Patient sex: F
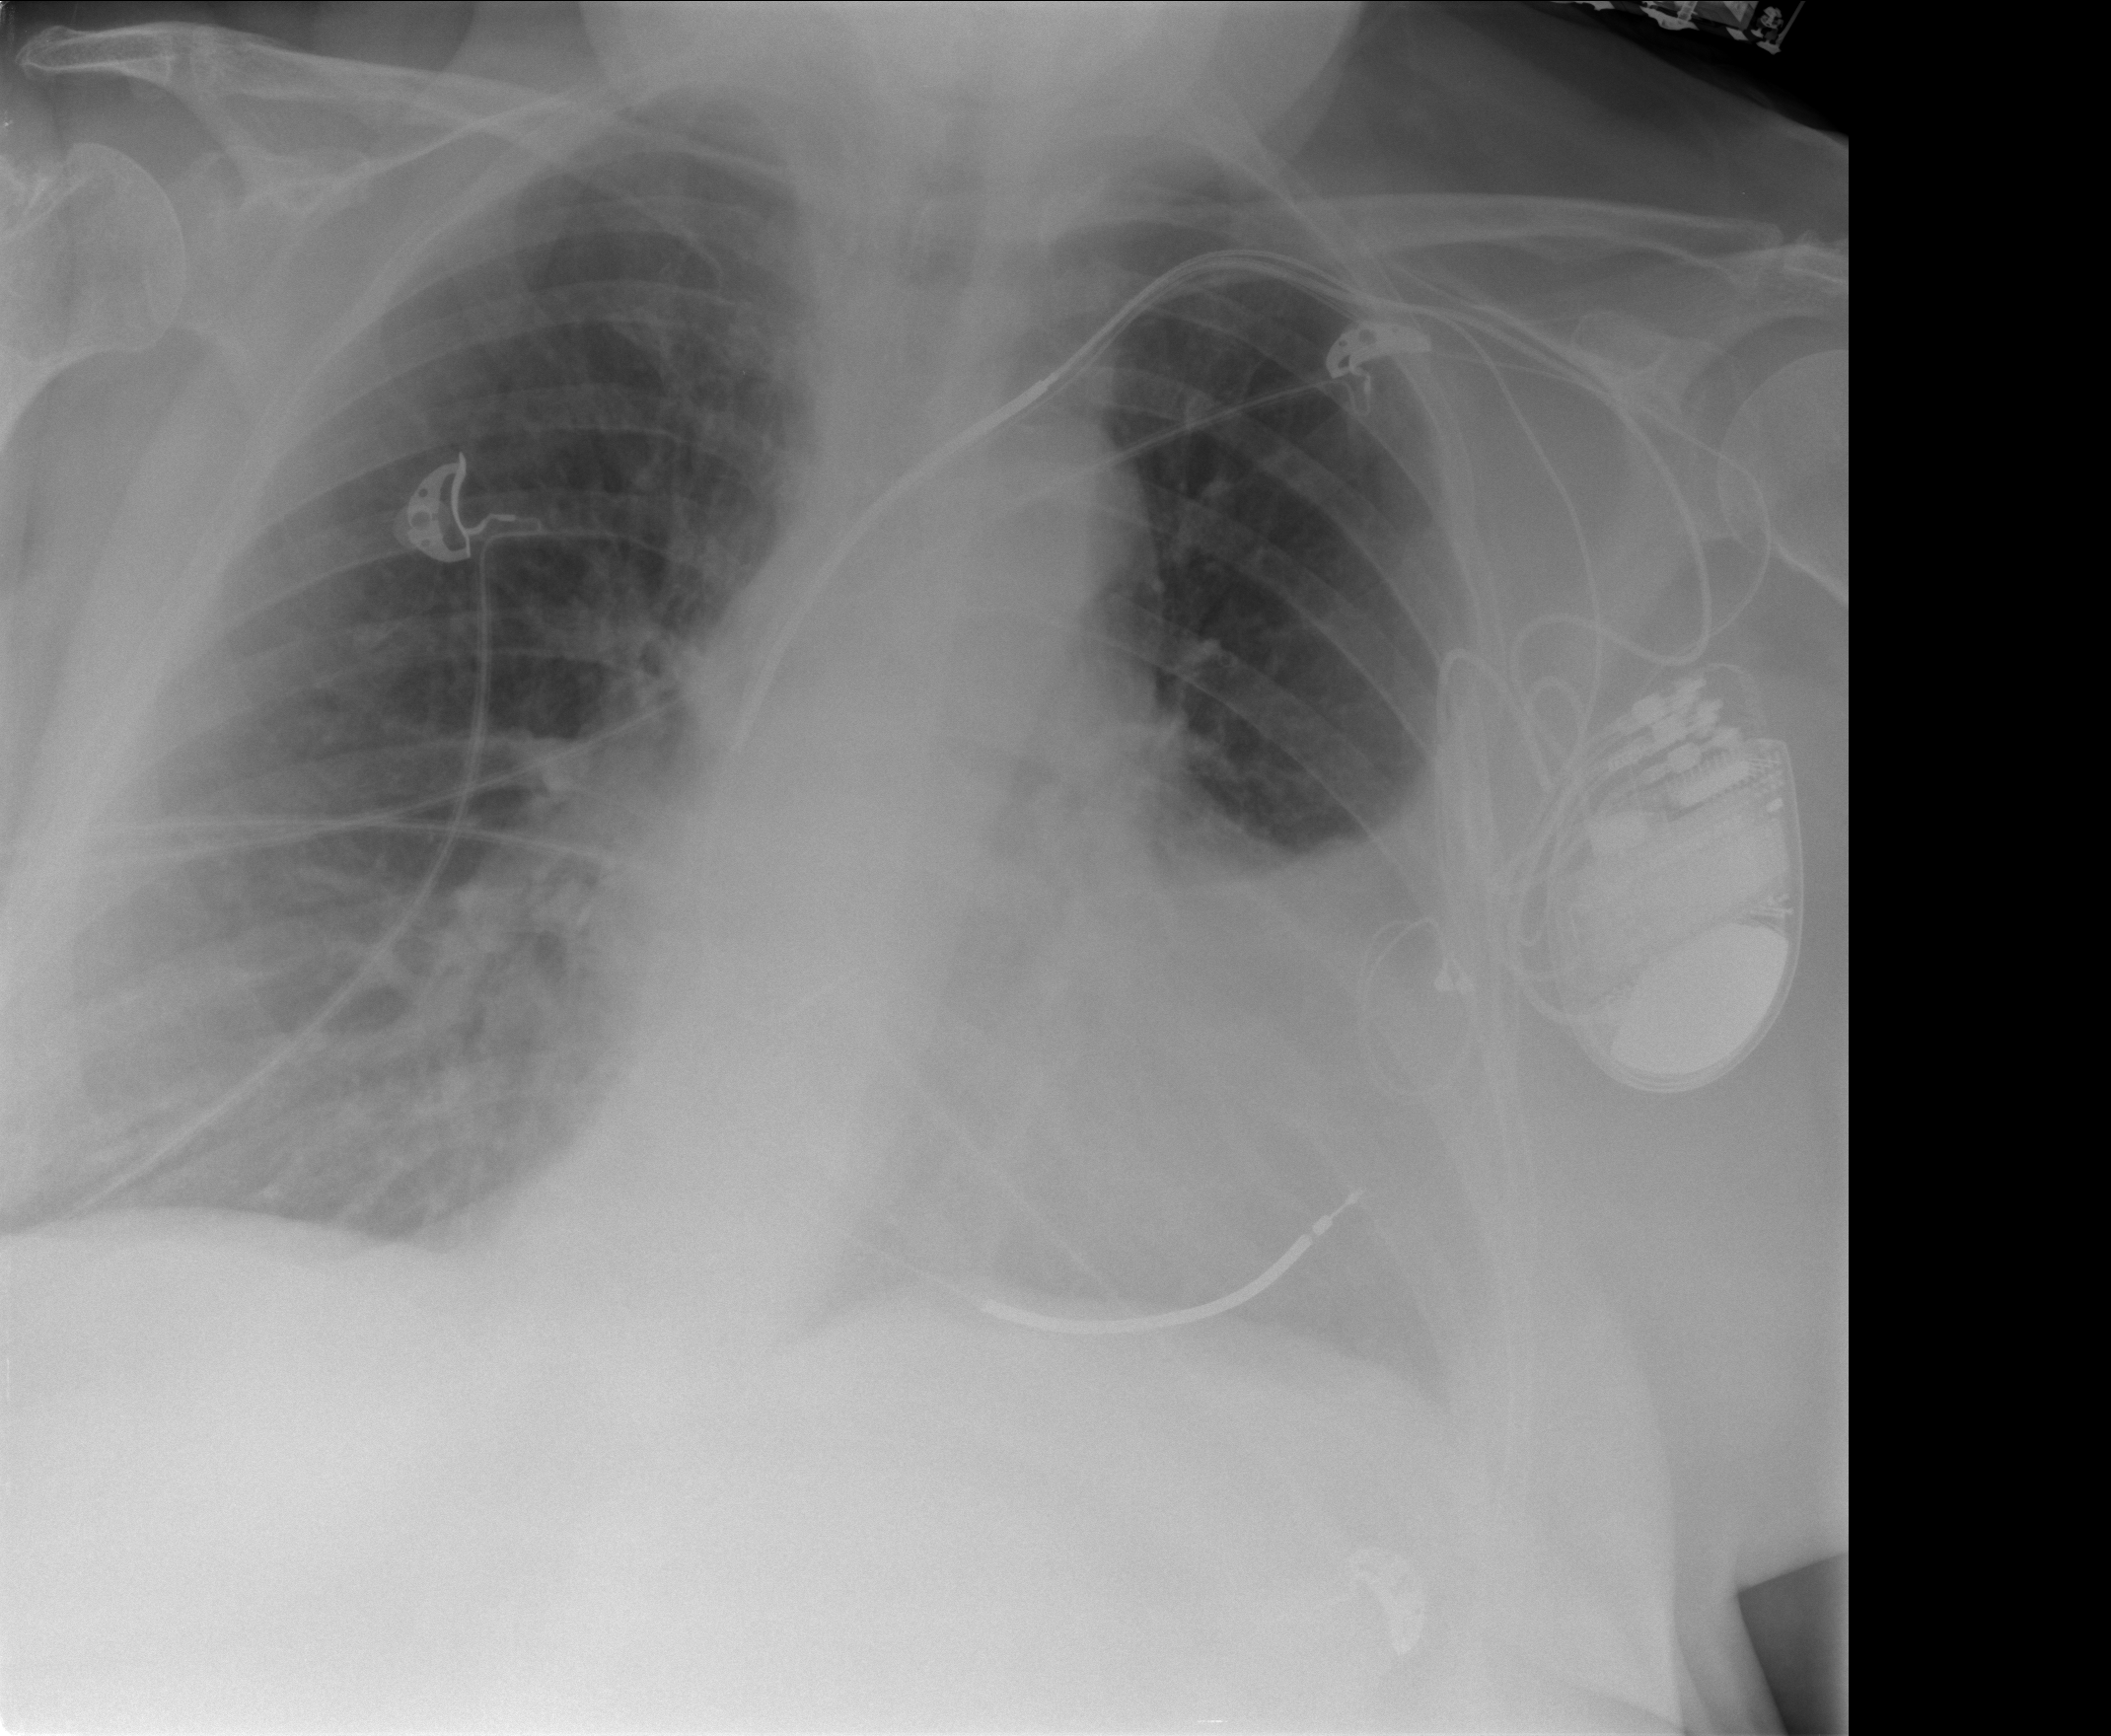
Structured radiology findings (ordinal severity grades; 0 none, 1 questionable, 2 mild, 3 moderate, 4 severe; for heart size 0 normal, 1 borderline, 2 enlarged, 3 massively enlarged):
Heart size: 2
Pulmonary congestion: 2
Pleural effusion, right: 0
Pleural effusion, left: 3
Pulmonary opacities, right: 0
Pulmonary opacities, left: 0
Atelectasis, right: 0
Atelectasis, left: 3